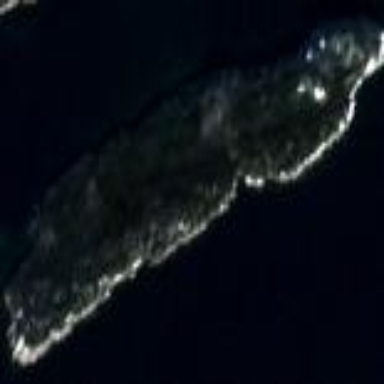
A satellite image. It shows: Image showing island.